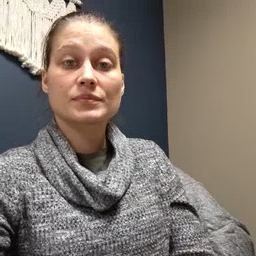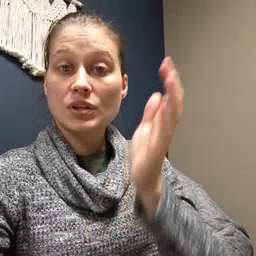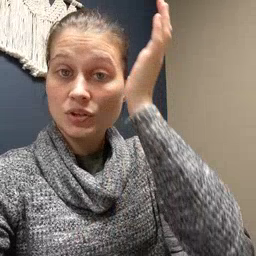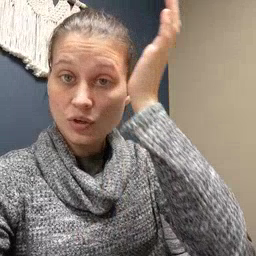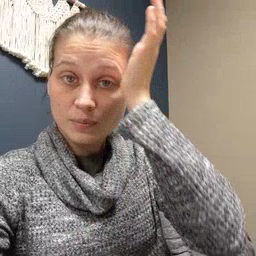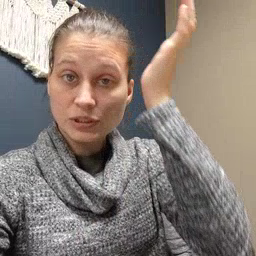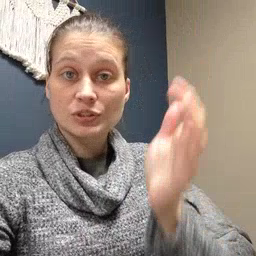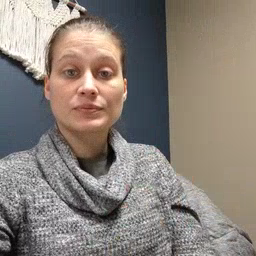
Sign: garbage